Question: I'm making a webapp and want to use all the screen and avoid scrolling if possible. There will be buttons that need to be clicked in many areas of the page.
The area at the bottom of mobile safari is not clickable when the tab bar is open and I rotate to portrait and back to landscape.
I have set the body height to the same as window.innerHeight instead of 100% so that I don't have to scroll to get to buttons at the bottom.
'''
bodyEl.style.height = window.innerHeight + 'px';
'''
It may be the case that this area is not usable for interactive content.
Here is a demo with code:
<URL>
You should be able to open a preview of it on iPhone 6 Plus by clicking on the fullscreen button 'Launch the preview in a separate window'.

## Update:
It definitely looks like it was a bug in iOS8, it's working as expected in iOS8.4, 9.0 & 10.2 from my simulator.
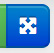
Answer: I'm searching for a solution for a similar problem - this is not an answer, but an attempt of explanation.
First of all - currently, I cannot confirm this behavior - seems like it's fixed in iOS 8.4 (12H143). Didn't know exaclty in which version I saw it the last time.
Nethertheless, I try to explain what I've found out (until we decided to not bother anymore).
The not clickable area is not always a dead zone. If you scroll up before you click, chances are high you get it working. Thus I think the (empty) standard navigation bar is there (height and behavior of the elements are similar/the same), even if it's empty (all element moved to the address bar) in landscape mode.
<URL>
---
Btw.:
There's another (similar) problem with the iPhone 6 plus (not fixed yet).
If you have a 'position: fixed' element on the top of a webpage, in landscape mode and only if there are two or more tabs open (and the tab bar is visible), you can click through this element (even through buttons) - as if the whole thing isn't there.